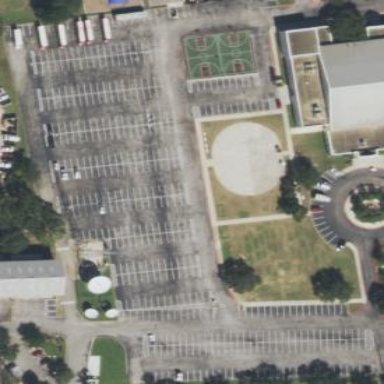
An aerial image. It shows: Parking area.